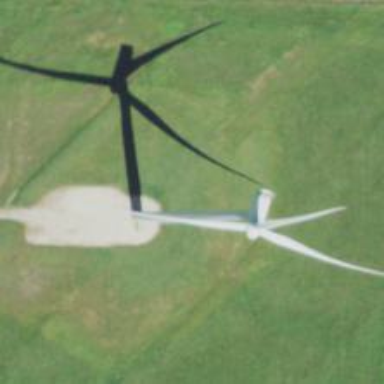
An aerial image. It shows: Wind turbine generator powered by wind.